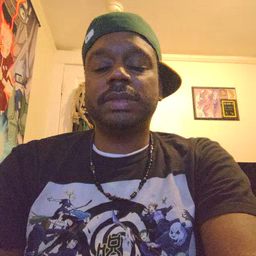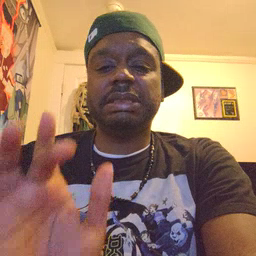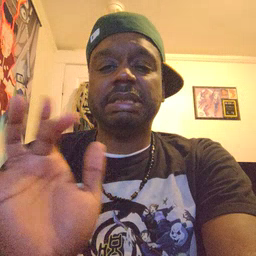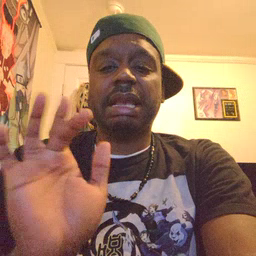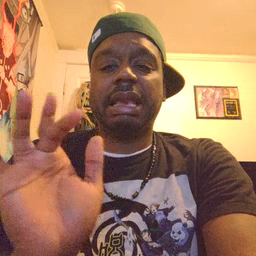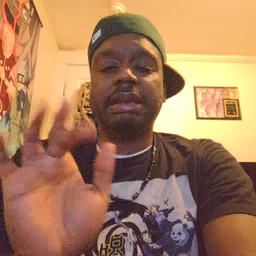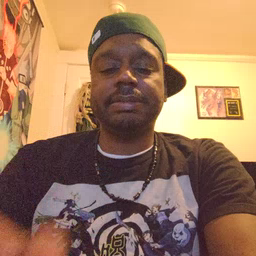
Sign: yucky